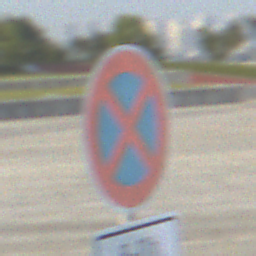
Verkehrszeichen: AbsolutesHalteverbot
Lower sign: ZeitangabenOhneBeschraenkungAufWochentage2
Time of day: SunriseSunset
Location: Outdoor (Urban)
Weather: Clear
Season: NotSpecified
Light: Natural